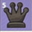
Piece: bQ